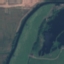
Land use / land cover: River